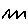
Label: zigzag